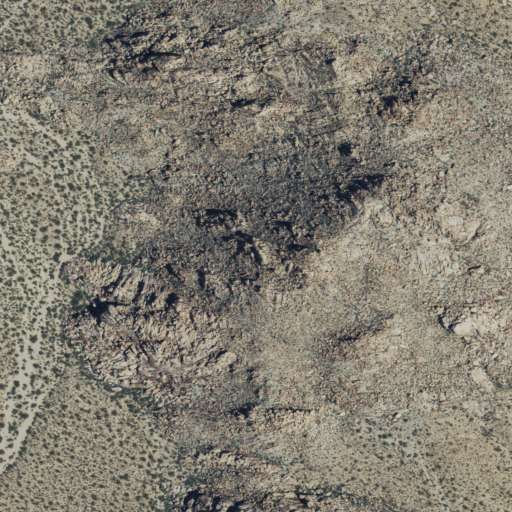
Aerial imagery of depression(s) in California named Willow Spring Basin containing shrub and grassland